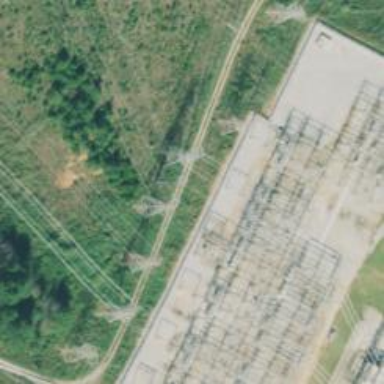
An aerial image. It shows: Lattice structure tower used for power distribution.